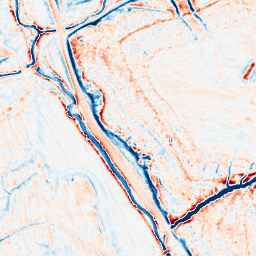
Category: edge_preserving
Decomposition family: anisotropic_diffusion
Decomposition parameters: iterations: 20
kappa: 100
gamma: 0.2
Upsampling method: quintic
Upsampling parameters: scale: 2
Upsampling scale: 2